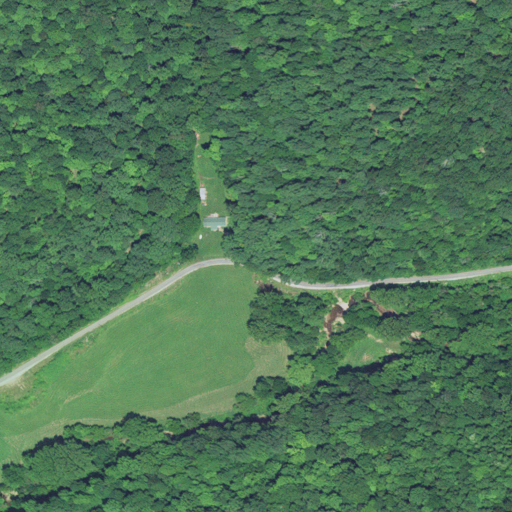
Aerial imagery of valley in West Virginia named White Hollow containing deciduous forest, open development, pasture, and mixed forest